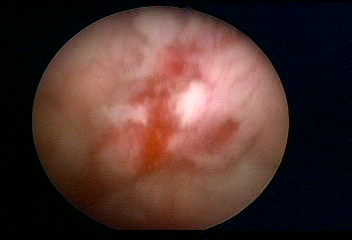
Modality: WLC
Class: Malignant
Subclass: LowGradePapillary
Lesion: L1
Stage: Ta
Morphology: Papillary
Bladder cancer association: Yes
Annotated structures: Tumor